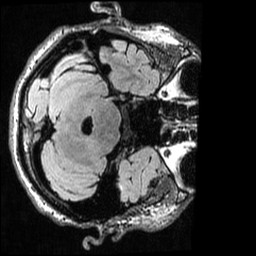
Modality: T2w
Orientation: axial
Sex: male
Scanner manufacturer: ge
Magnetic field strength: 3 T
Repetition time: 6 s
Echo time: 0.1287 s